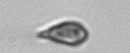
Label: Cryptophyta